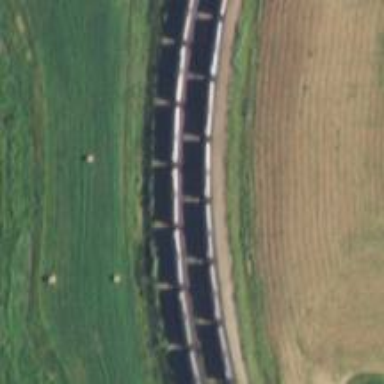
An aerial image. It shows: Railway siding for service.